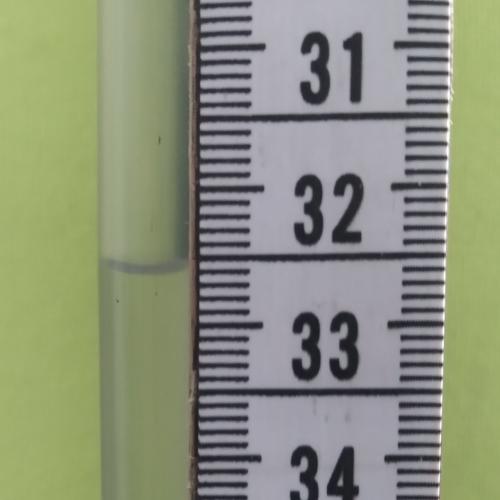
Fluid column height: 32.6 cm